Question: Here is my data fetch function.
Here i fetch to get data from url.
'''
Future<Pokedex> gonderiGetir() async {
String url =
"https://raw.githubusercontent.com/Biuni/PokemonGO-Pokedex/master/pokedex.json"; //Url adresimiz
var response = await http.get(Uri.parse(url),);
var response_body = json.decode(response.body);
if (response.statusCode == 200) {
return Pokedex.fromJson(response_body);
}
else {
throw Exception("Baglanamadik ${response.statusCode}");
}
}
'''
This is my model for use it.
I created this class automatically from this website. <URL>
I tried to print the data using debugprint more than once in the code I created, but I could not succeed.
I cannot access the data in a way that I cannot understand. I need your help on this issue, if you don't help, I can't solve the problem because I'm new to mobile application development and I'm trying to develop an application using API for the first time.
'''
import 'package:meta/meta.dart';
import 'dart:convert';
Pokedex pokedexFromJson(String str) => Pokedex.fromJson(json.decode(str));
String pokedexToJson(Pokedex data) => json.encode(data.toJson());
class Pokedex {
Pokedex({
required this.pokemon,
});
List<Pokemon> pokemon;
factory Pokedex.fromJson(Map<String, dynamic> json) => Pokedex(
pokemon: json["pokemon"] == null
? []
: List<Pokemon>.from(
json["pokemon"].map((x) => Pokemon.fromJson(x))),
);
Map<String, dynamic> toJson() => {
"pokemon": pokemon == []
? null
: List<dynamic>.from(pokemon.map((x) => x.toJson())),
};
}
class Pokemon {
Pokemon({
required this.id,
required this.num,
required this.name,
required this.img,
required this.type,
required this.height,
required this.weight,
required this.candy,
required this.candyCount,
required this.egg,
required this.spawnChance,
required this.avgSpawns,
required this.spawnTime,
required this.multipliers,
required this.weaknesses,
required this.nextEvolution,
required this.prevEvolution,
});
int id;
String num;
String name;
String img;
List<String> type;
String height;
String weight;
String candy;
int candyCount;
String egg;
double spawnChance;
double avgSpawns;
String spawnTime;
List<double> multipliers;
List<String> weaknesses;
List<Evolution> nextEvolution;
List<Evolution> prevEvolution;
factory Pokemon.fromJson(Map<String, dynamic> json) => Pokemon(
id: json["id"] == null ? null : json["id"],
num: json["num"] == null ? null : json["num"],
name: json["name"] == null ? null : json["name"],
img: json["img"] == null ? null : json["img"],
type: json["type"] == null
? []
: List<String>.from(json["type"].map((x) => x)),
height: json["height"] == null ? null : json["height"],
weight: json["weight"] == null ? null : json["weight"],
candy: json["candy"] == null ? null : json["candy"],
candyCount: json["candy_count"] == null ? null : json["candy_count"],
egg: json["egg"] == null ? null : json["egg"],
spawnChance: json["spawn_chance"] == null
? null
: json["spawn_chance"].toDouble(),
avgSpawns:
json["avg_spawns"] == null ? null : json["avg_spawns"].toDouble(),
spawnTime: json["spawn_time"] == null ? null : json["spawn_time"],
multipliers: json["multipliers"] == null
? []
: List<double>.from(json["multipliers"].map((x) => x.toDouble())),
weaknesses: json["weaknesses"] == null
? []
: List<String>.from(json["weaknesses"].map((x) => x)),
nextEvolution: json["next_evolution"] == null
? []
: List<Evolution>.from(
json["next_evolution"].map((x) => Evolution.fromJson(x))),
prevEvolution: json["prev_evolution"] == null
? []
: List<Evolution>.from(
json["prev_evolution"].map((x) => Evolution.fromJson(x))),
);
Map<String, dynamic> toJson() => {
"id": id == null ? null : id,
"num": num == null ? null : num,
"name": name == null ? null : name,
"img": img == null ? null : img,
"type": type == null ? null : List<dynamic>.from(type.map((x) => x)),
"height": height == null ? null : height,
"weight": weight == null ? null : weight,
"candy": candy == null ? null : candy,
"candy_count": candyCount == null ? null : candyCount,
"egg": egg == null ? null : egg,
"spawn_chance": spawnChance == null ? null : spawnChance,
"avg_spawns": avgSpawns == null ? null : avgSpawns,
"spawn_time": spawnTime == null ? null : spawnTime,
"multipliers": multipliers == null
? null
: List<dynamic>.from(multipliers.map((x) => x)),
"weaknesses": weaknesses == null
? null
: List<dynamic>.from(weaknesses.map((x) => x)),
"next_evolution": nextEvolution == null
? null
: List<dynamic>.from(nextEvolution.map((x) => x.toJson())),
"prev_evolution": prevEvolution == null
? null
: List<dynamic>.from(prevEvolution.map((x) => x.toJson())),
};
}
class Evolution {
Evolution({
required this.num,
required this.name,
});
String num;
String name;
factory Evolution.fromJson(Map<String, dynamic> json) => Evolution(
num: json["num"] == null ? null : json["num"],
name: json["name"] == null ? null : json["name"],
);
Map<String, dynamic> toJson() => {
"num": num == null ? null : num,
"name": name == null ? null : name,
};
}
'''
This is my result body :
'''
FutureBuilder(
future: gonderiGetir(),
builder: (context, AsyncSnapshot<Pokedex> gelenPokedex) {
if (gelenPokedex.connectionState == ConnectionState.waiting) {
return Center(
child: CircularProgressIndicator(),
);
} else if (gelenPokedex.connectionState ==
ConnectionState.done) {
return GridView.builder(
gridDelegate: SliverGridDelegateWithFixedCrossAxisCount(
crossAxisCount: 2),
itemBuilder: (context, index) {
debugPrint("gelen deger :" +
gelenPokedex.data!.pokemon[index].name
.toString());
return Text(gelenPokedex.data!.pokemon[index].name);
});
} else {
return Center(
child: Text("Hata"),
);
}
})
import 'package:meta/meta.dart';
import 'dart:convert';
Pokedex pokedexFromJson(String str) => Pokedex.fromJson(json.decode(str));
String pokedexToJson(Pokedex data) => json.encode(data.toJson());
class Pokedex {
Pokedex({
required this.pokemon,
});
List<Pokemon> pokemon;
factory Pokedex.fromJson(Map<String, dynamic> json) => Pokedex(
pokemon: json["pokemon"] == null
? []
: List<Pokemon>.from(
json["pokemon"].map((x) => Pokemon.fromJson(x))),
);
Map<String, dynamic> toJson() => {
"pokemon": pokemon == []
? null
: List<dynamic>.from(pokemon.map((x) => x.toJson())),
};
}
class Pokemon {
Pokemon({
required this.id,
required this.num,
required this.name,
required this.img,
required this.type,
required this.height,
required this.weight,
required this.candy,
required this.candyCount,
required this.egg,
required this.spawnChance,
required this.avgSpawns,
required this.spawnTime,
required this.multipliers,
required this.weaknesses,
required this.nextEvolution,
required this.prevEvolution,
});
int id;
String num;
String name;
String img;
List<String> type;
String height;
String weight;
String candy;
int candyCount;
String egg;
double spawnChance;
double avgSpawns;
String spawnTime;
List<double> multipliers;
List<String> weaknesses;
List<Evolution> nextEvolution;
List<Evolution> prevEvolution;
factory Pokemon.fromJson(Map<String, dynamic> json) => Pokemon(
id: json["id"] == null ? null : json["id"],
num: json["num"] == null ? null : json["num"],
name: json["name"] == null ? null : json["name"],
img: json["img"] == null ? null : json["img"],
type: json["type"] == null
? []
: List<String>.from(json["type"].map((x) => x)),
height: json["height"] == null ? null : json["height"],
weight: json["weight"] == null ? null : json["weight"],
candy: json["candy"] == null ? null : json["candy"],
candyCount: json["candy_count"] == null ? null : json["candy_count"],
egg: json["egg"] == null ? null : json["egg"],
spawnChance: json["spawn_chance"] == null
? null
: json["spawn_chance"].toDouble(),
avgSpawns:
json["avg_spawns"] == null ? null : json["avg_spawns"].toDouble(),
spawnTime: json["spawn_time"] == null ? null : json["spawn_time"],
multipliers: json["multipliers"] == null
? []
: List<double>.from(json["multipliers"].map((x) => x.toDouble())),
weaknesses: json["weaknesses"] == null
? []
: List<String>.from(json["weaknesses"].map((x) => x)),
nextEvolution: json["next_evolution"] == null
? []
: List<Evolution>.from(
json["next_evolution"].map((x) => Evolution.fromJson(x))),
prevEvolution: json["prev_evolution"] == null
? []
: List<Evolution>.from(
json["prev_evolution"].map((x) => Evolution.fromJson(x))),
);
Map<String, dynamic> toJson() => {
"id": id == null ? null : id,
"num": num == null ? null : num,
"name": name == null ? null : name,
"img": img == null ? null : img,
"type": type == null ? null : List<dynamic>.from(type.map((x) => x)),
"height": height == null ? null : height,
"weight": weight == null ? null : weight,
"candy": candy == null ? null : candy,
"candy_count": candyCount == null ? null : candyCount,
"egg": egg == null ? null : egg,
"spawn_chance": spawnChance == null ? null : spawnChance,
"avg_spawns": avgSpawns == null ? null : avgSpawns,
"spawn_time": spawnTime == null ? null : spawnTime,
"multipliers": multipliers == null
? null
: List<dynamic>.from(multipliers.map((x) => x)),
"weaknesses": weaknesses == null
? null
: List<dynamic>.from(weaknesses.map((x) => x)),
"next_evolution": nextEvolution == null
? null
: List<dynamic>.from(nextEvolution.map((x) => x.toJson())),
"prev_evolution": prevEvolution == null
? null
: List<dynamic>.from(prevEvolution.map((x) => x.toJson())),
};
}
class Evolution {
Evolution({
required this.num,
required this.name,
});
String num;
String name;
factory Evolution.fromJson(Map<String, dynamic> json) => Evolution(
num: json["num"] == null ? null : json["num"],
name: json["name"] == null ? null : json["name"],
);
Map<String, dynamic> toJson() => {
"num": num == null ? null : num,
"name": name == null ? null : name,
};
}
'''

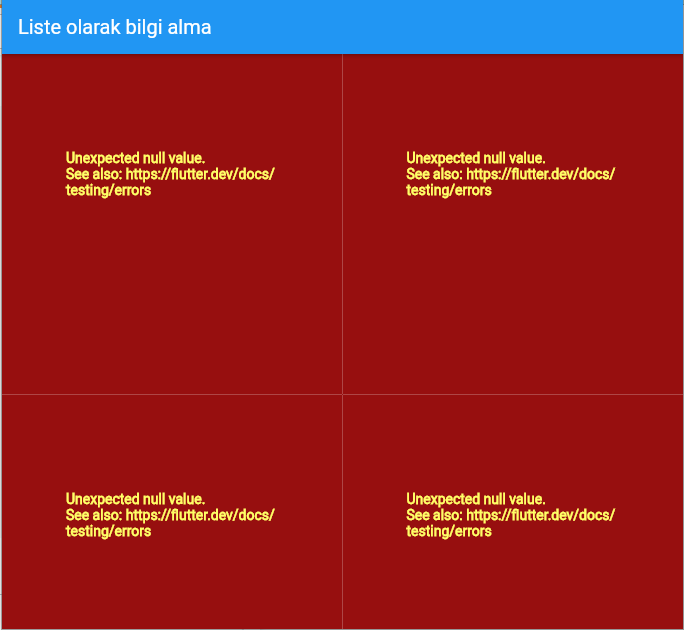
Answer: The problem seems to with your future return value since you are decoding already and then putting it in a decode function you won't get value.
Change your function to something like this.
'''
Future<PokeDex> gonderiGetir() async {
String url =
"https://raw.githubusercontent.com/Biuni/PokemonGO-Pokedex/master/pokedex.json"; //Url adresimiz
var response = await http.get(
Uri.parse(url),
);
var response_body = json.decode(response.body);
if (response.statusCode == 200) {
return pokedexFromJson(response.body);
} else {
throw Exception("Baglanamadik ${response.statusCode}");
}
}
'''
Full functional code sample code:
'''
import 'dart:convert';
import 'package:http/http.dart' as http;
import 'package:flutter/material.dart';
import 'package:mysample/pokeDex.dart';
void main() => runApp(const MyApp());
Future<PokeDex> gonderiGetir() async {
String url =
"https://raw.githubusercontent.com/Biuni/PokemonGO-Pokedex/master/pokedex.json"; //Url adresimiz
var response = await http.get(
Uri.parse(url),
);
var response_body = json.decode(response.body);
if (response.statusCode == 200) {
return pokeDexFromJson(response.body);
} else {
throw Exception("Baglanamadik ${response.statusCode}");
}
}
/// This is the main application widget.
class MyApp extends StatelessWidget {
const MyApp({Key? key}) : super(key: key);
static const String _title = 'Flutter Code Sample';
@override
Widget build(BuildContext context) {
return const MaterialApp(
title: _title,
home: MyStatelessWidget(),
);
}
}
/// This is the stateless widget that the main application instantiates.
class MyStatelessWidget extends StatelessWidget {
const MyStatelessWidget({Key? key}) : super(key: key);
@override
Widget build(BuildContext context) {
return Scaffold(
appBar: AppBar(
title: const Text('The MaterialBanner is below'),
),
body: Center(
child: FutureBuilder(
future: gonderiGetir(),
builder: (context, AsyncSnapshot<PokeDex> gelenPokedex) {
if (gelenPokedex.connectionState == ConnectionState.waiting) {
return Center(
child: CircularProgressIndicator(),
);
} else if (gelenPokedex.connectionState == ConnectionState.done) {
return GridView.builder(
gridDelegate: SliverGridDelegateWithFixedCrossAxisCount(
crossAxisCount: 2),
itemBuilder: (context, index) {
debugPrint("gelen deger :" +
gelenPokedex.data!.pokemon![index].name.toString());
return Text(gelenPokedex.data!.pokemon![index].name!);
});
} else {
return Center(
child: Text("Hata"),
);
}
}),
),
);
}
}
'''